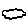
Label: cloud